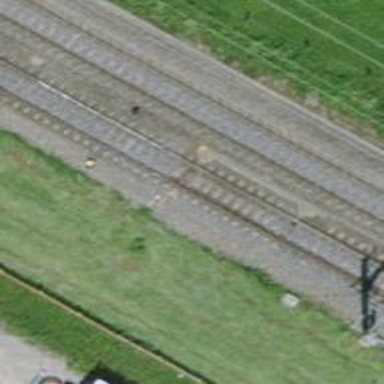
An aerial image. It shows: Railway switch.